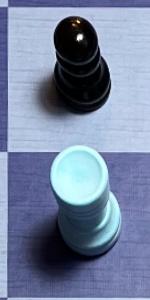
Label: Rook_White